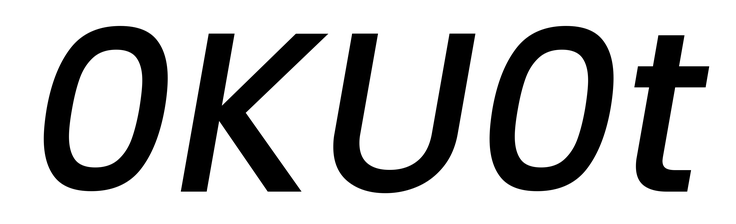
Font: Poppins-MediumItalic